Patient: sex F, age 35
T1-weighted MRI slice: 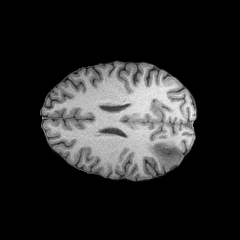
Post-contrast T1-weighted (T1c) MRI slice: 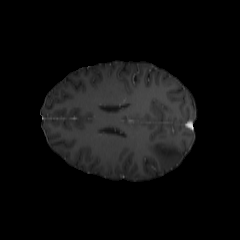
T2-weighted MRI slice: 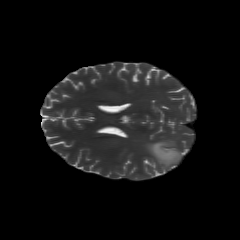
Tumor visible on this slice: yes
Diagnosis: Astrocytoma, IDH-mutant
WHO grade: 2